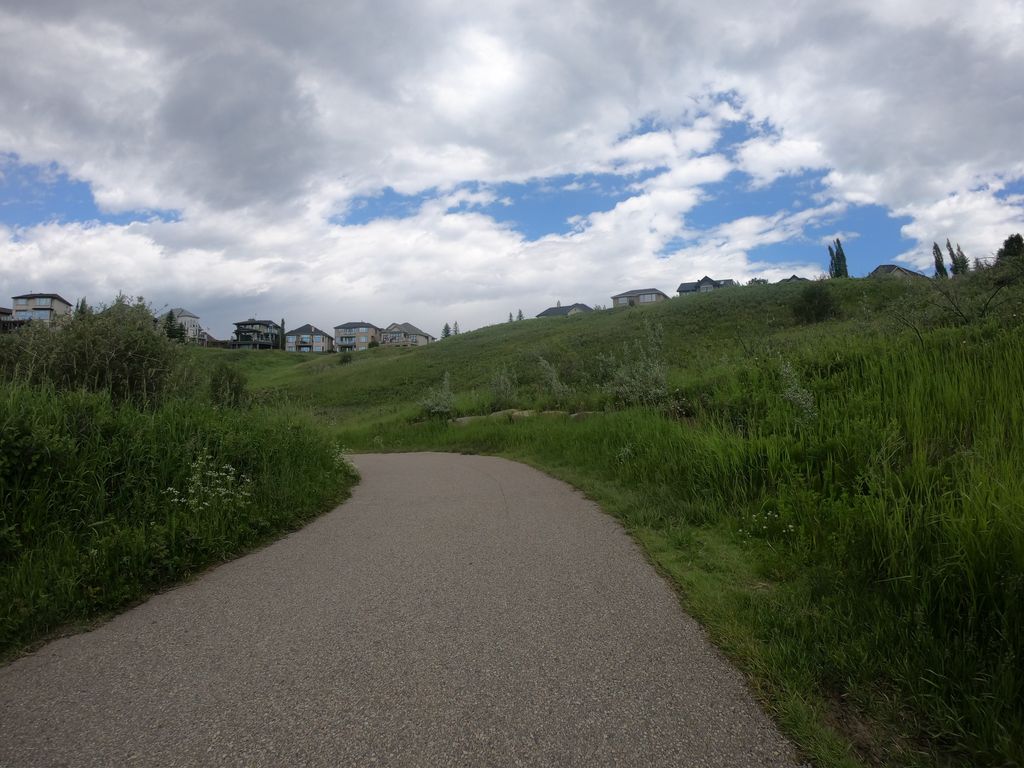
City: calgary